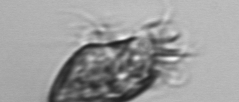
Label: Strombidium_morphotype1